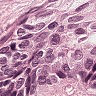
Metastatic tissue present: yes